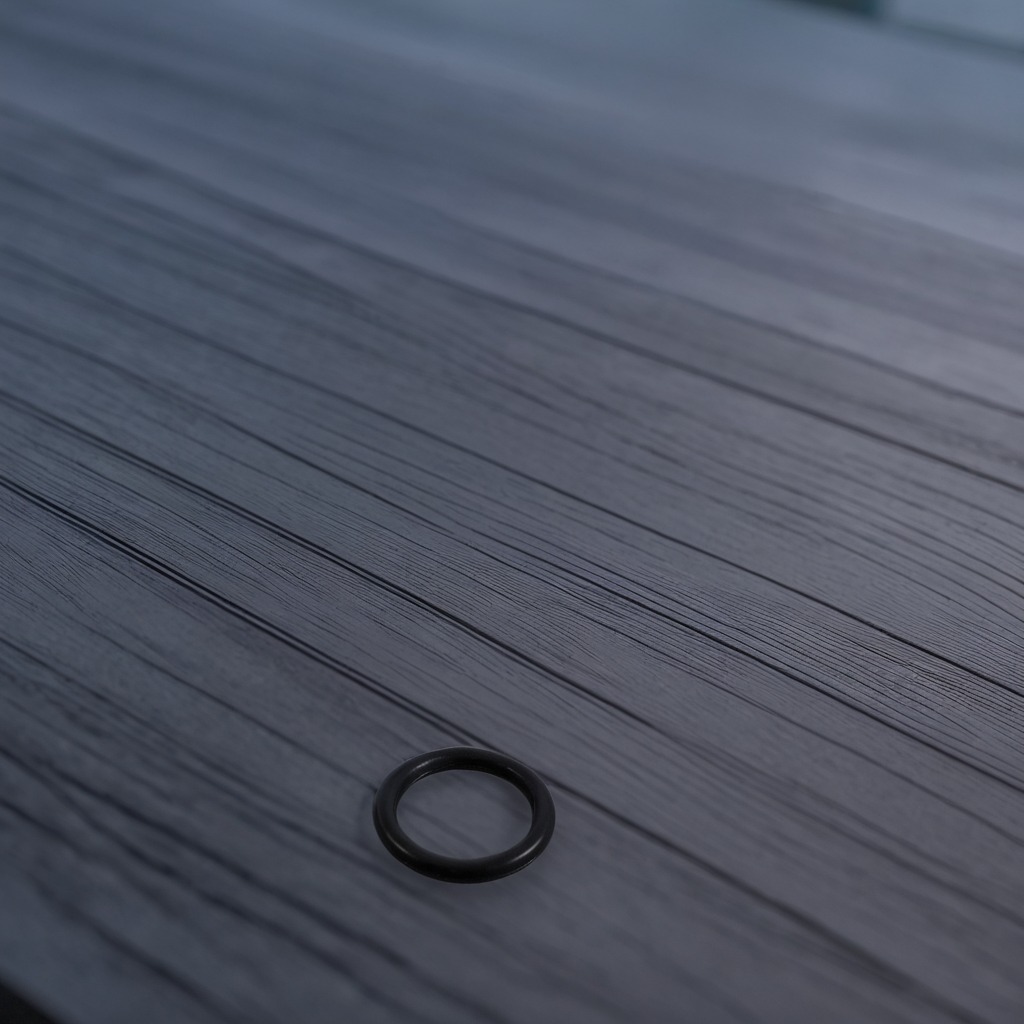
A rubber O-ring is lying on the old table in the garage.